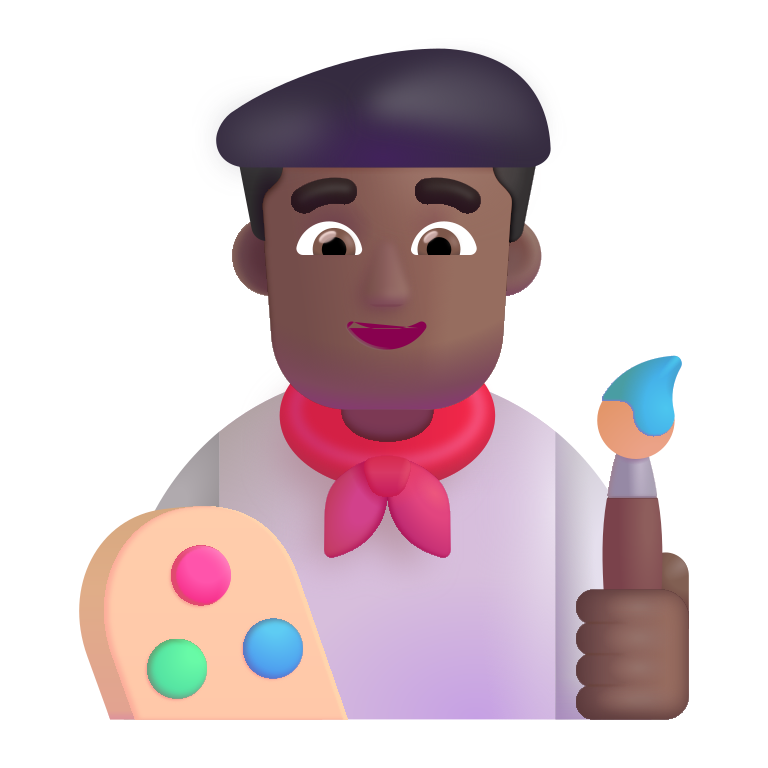
man artist color  dark